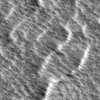
Atmospheric dust classification: not_dusty